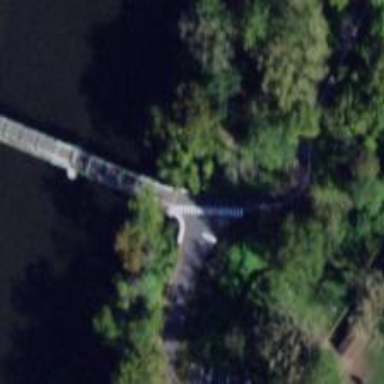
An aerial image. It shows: Path leading to truss bridge.